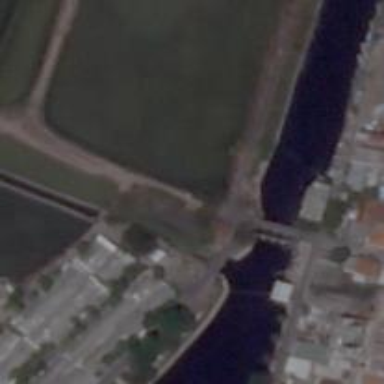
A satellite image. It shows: Residential road with bridge.